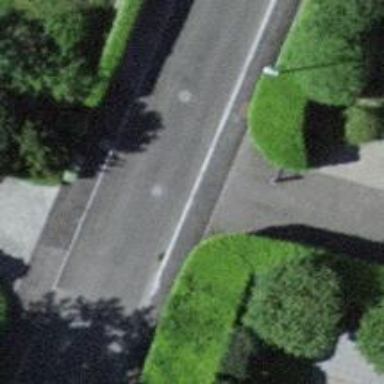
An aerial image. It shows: Residential road with separate sidewalks on both sides. There is opposite lane cycleway.